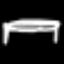
Label: bed